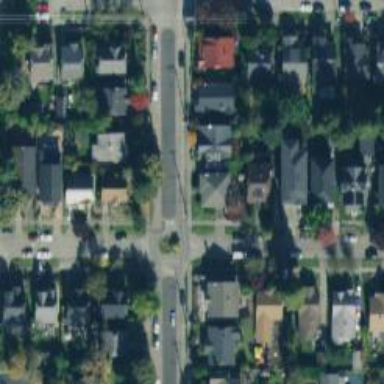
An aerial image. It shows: Residential road with separate sidewalk.